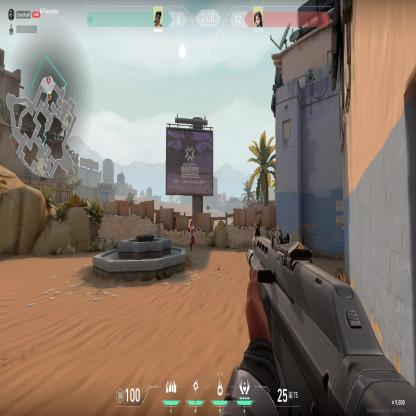
Label: enemy